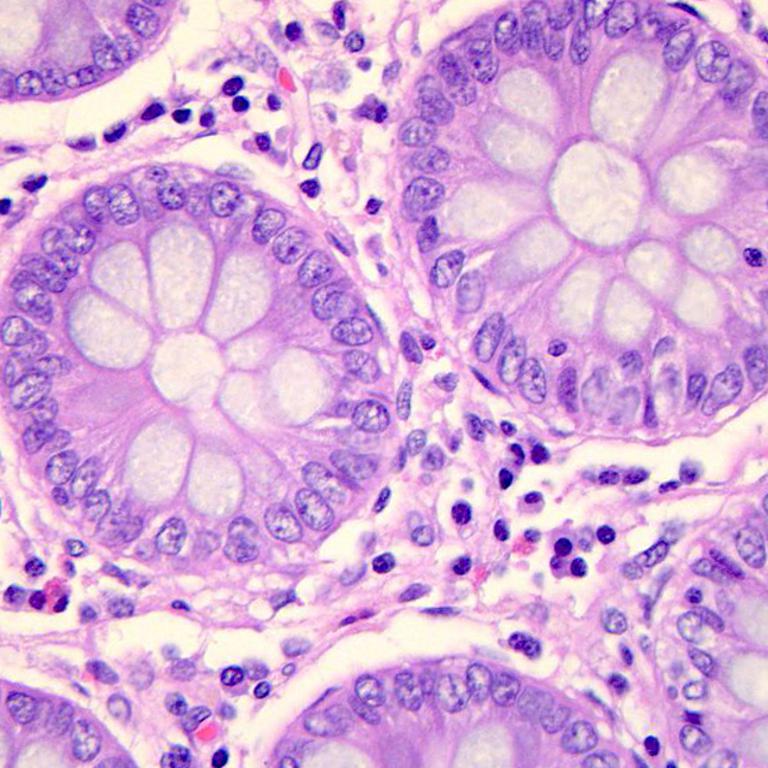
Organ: colon
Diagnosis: benign